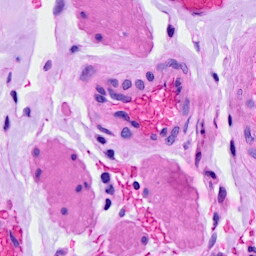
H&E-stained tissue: Ovarian